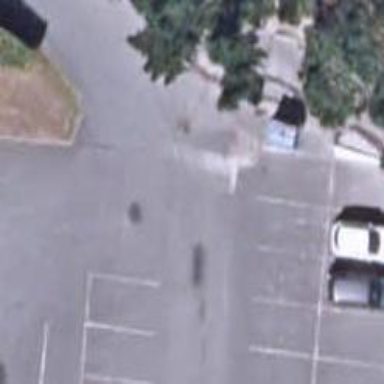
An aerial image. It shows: Road serving as parking aisle.